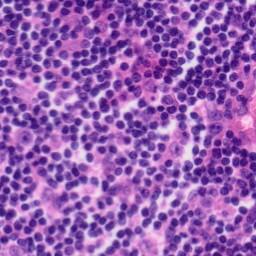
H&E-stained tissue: Tonsil